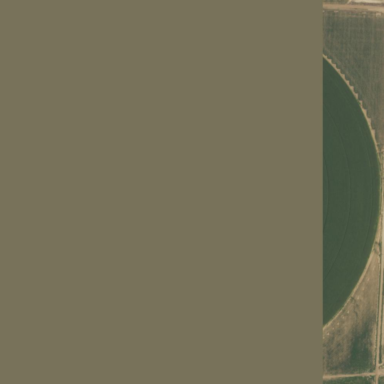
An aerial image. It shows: Farmland with pivot irrigation system.